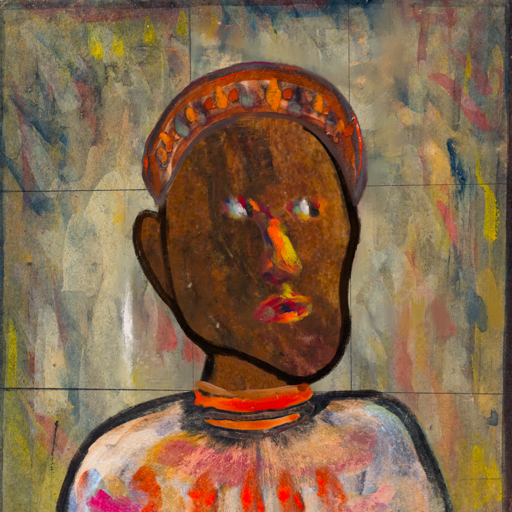
Background: GypsyMother, Head And Neck Side: Mosgoul, Face Side: An_Impression, Bust: Childish, Hair Side: Blank, Head Accessory: Hypocrite, Second Necklace: Blank, Necklace: Experience, Baby: Blank